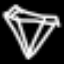
Label: diamond